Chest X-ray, AP view. Patient: 37 years old, sex F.
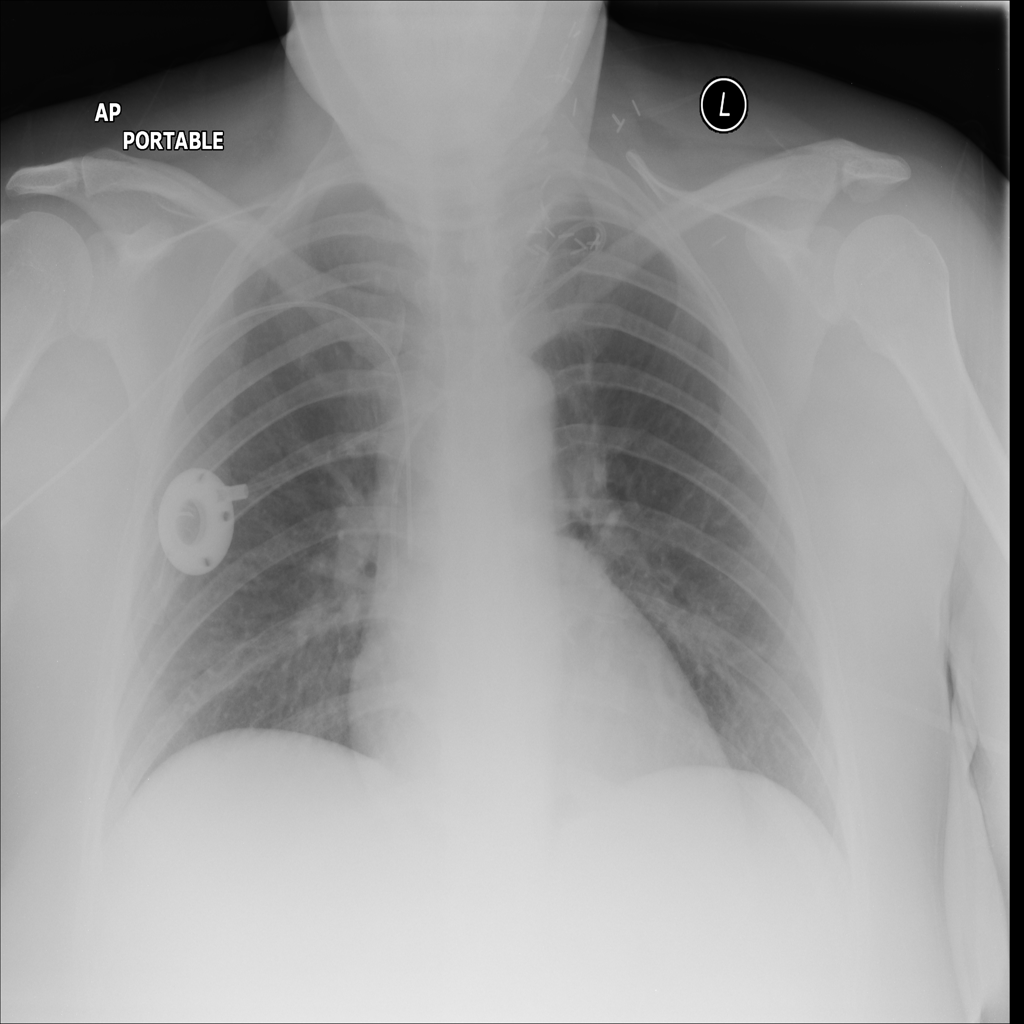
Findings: No Finding